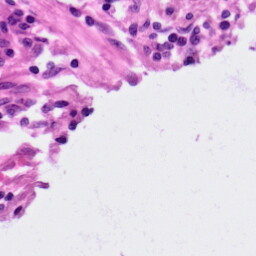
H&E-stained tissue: Lung